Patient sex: M
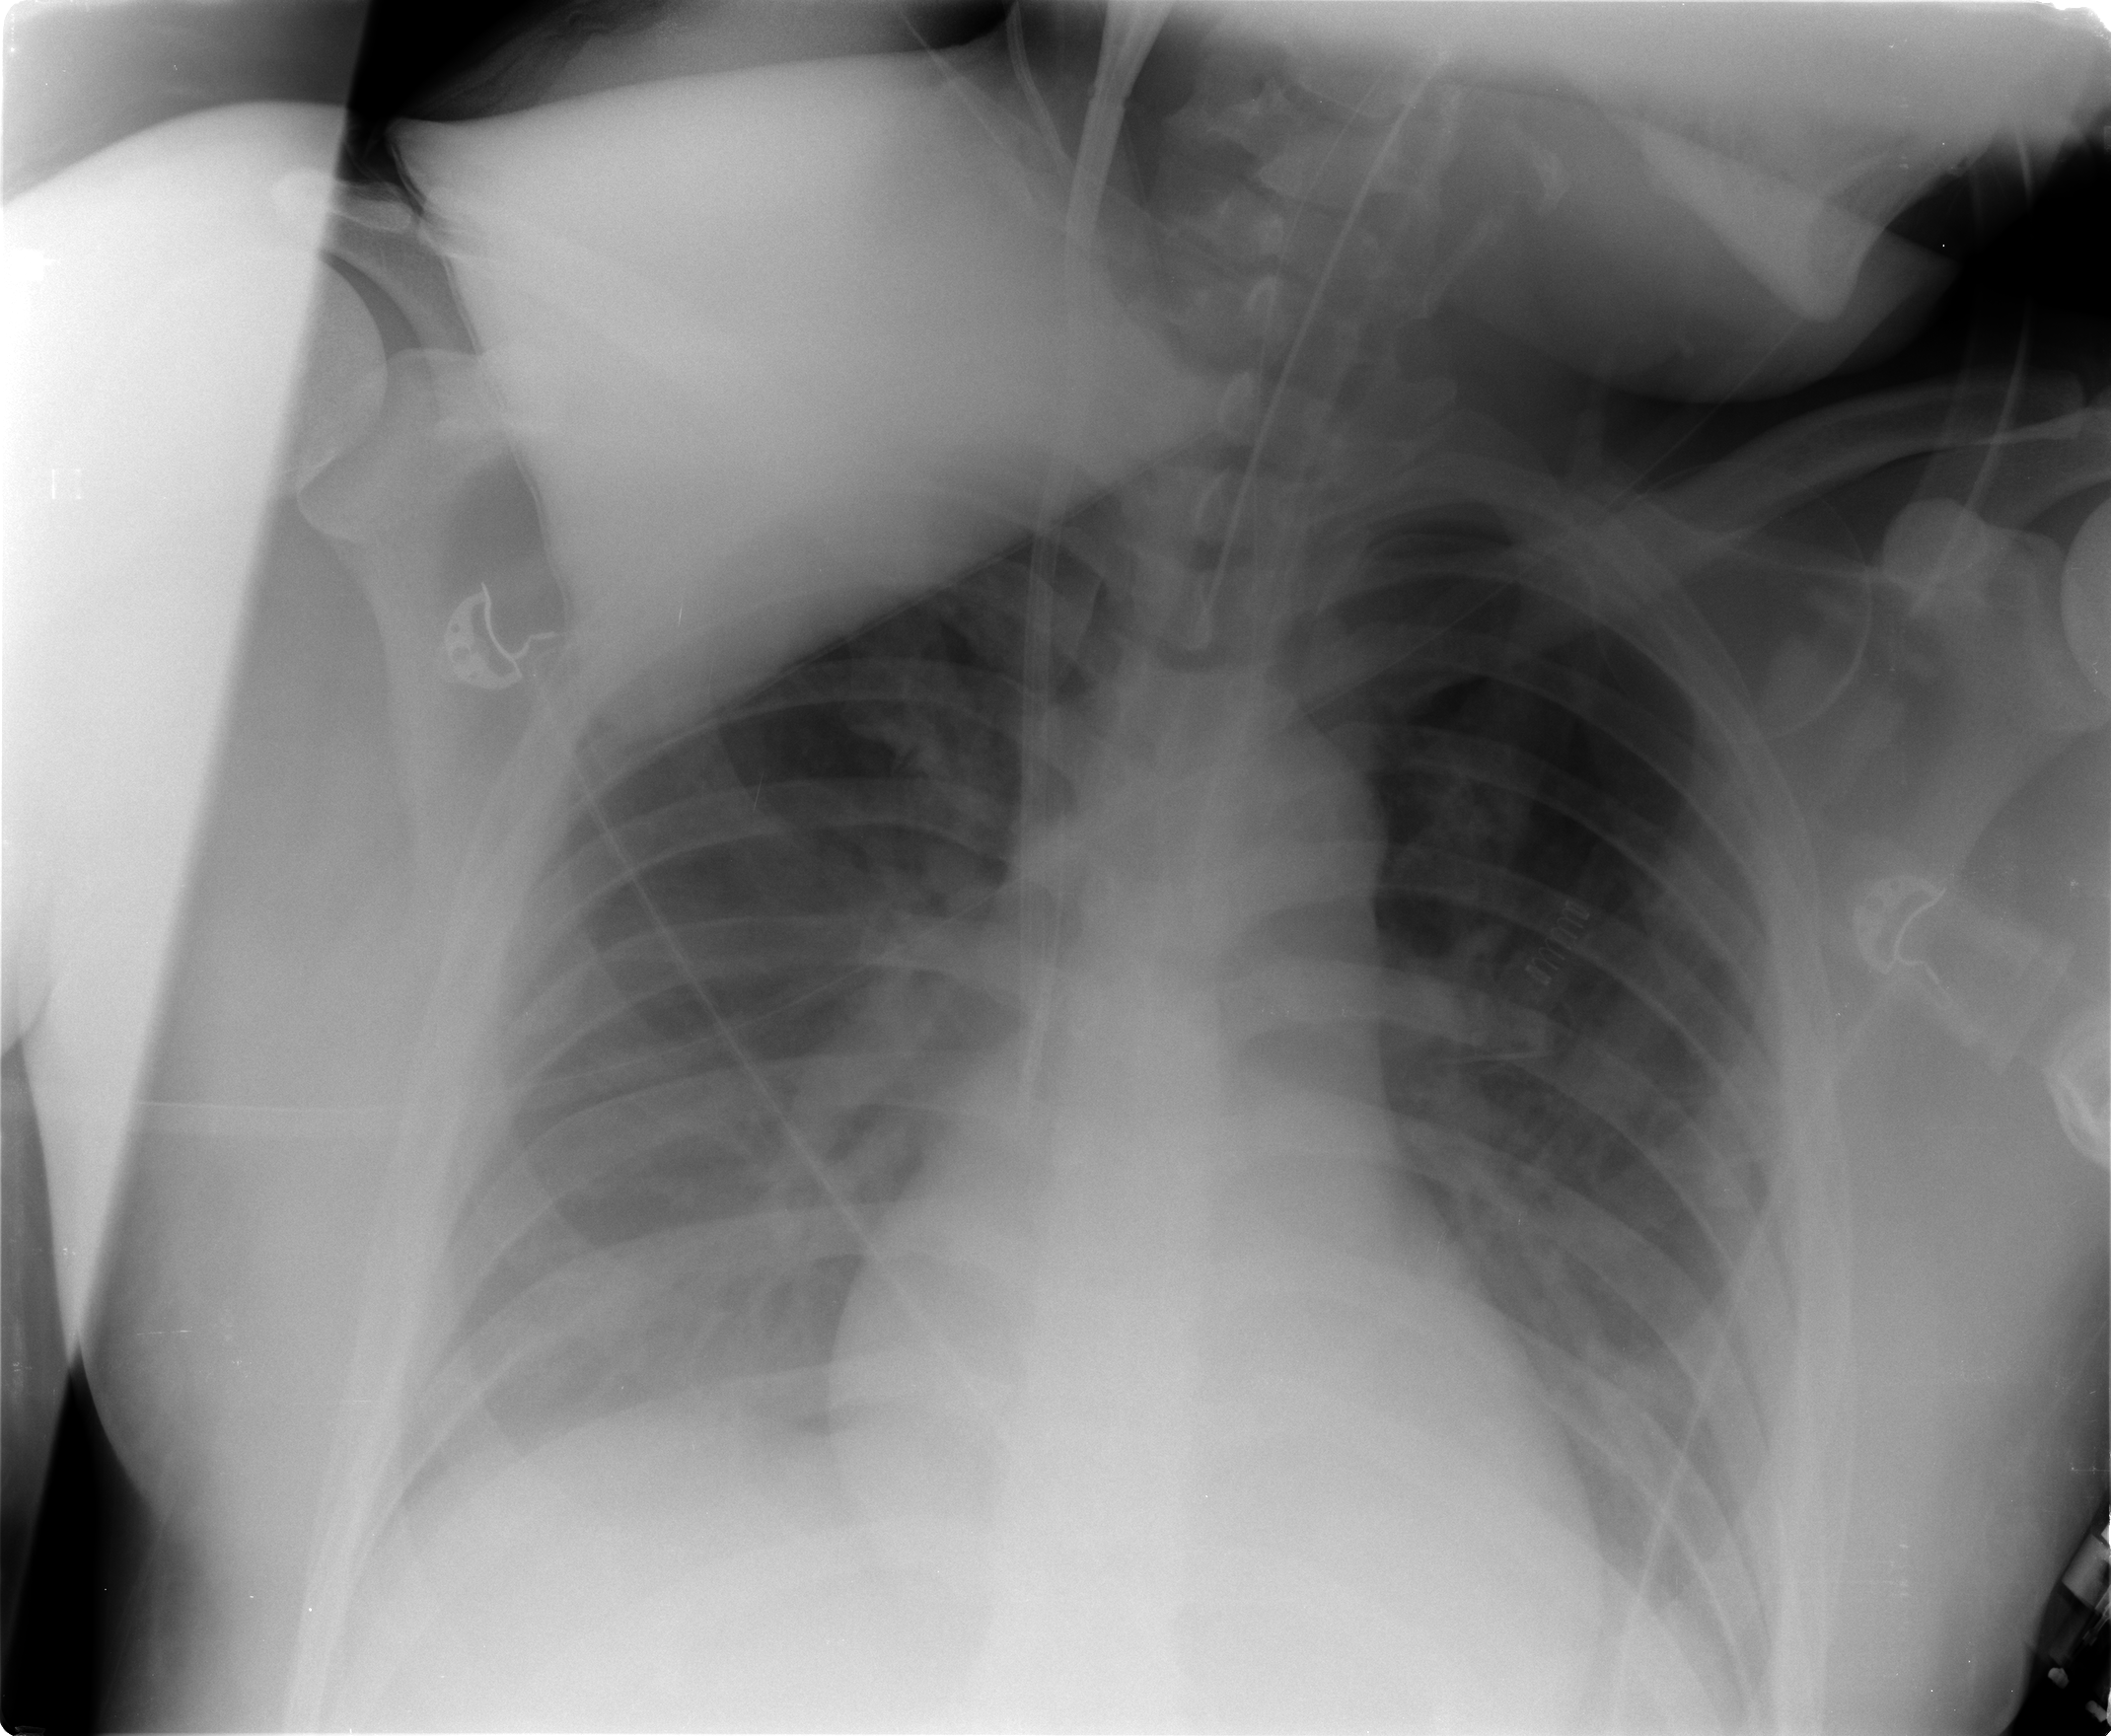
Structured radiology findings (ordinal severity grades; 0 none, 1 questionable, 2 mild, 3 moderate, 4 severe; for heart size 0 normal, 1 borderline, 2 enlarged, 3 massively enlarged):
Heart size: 0
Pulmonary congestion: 2
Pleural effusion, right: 3
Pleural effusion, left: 2
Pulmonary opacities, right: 2
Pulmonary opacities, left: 2
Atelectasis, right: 3
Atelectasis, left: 3